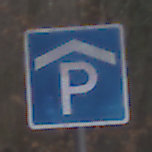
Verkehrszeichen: Parkhaus
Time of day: MorningAfternoon
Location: Outdoor (Nature)
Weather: Overcast
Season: Autumn
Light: Natural